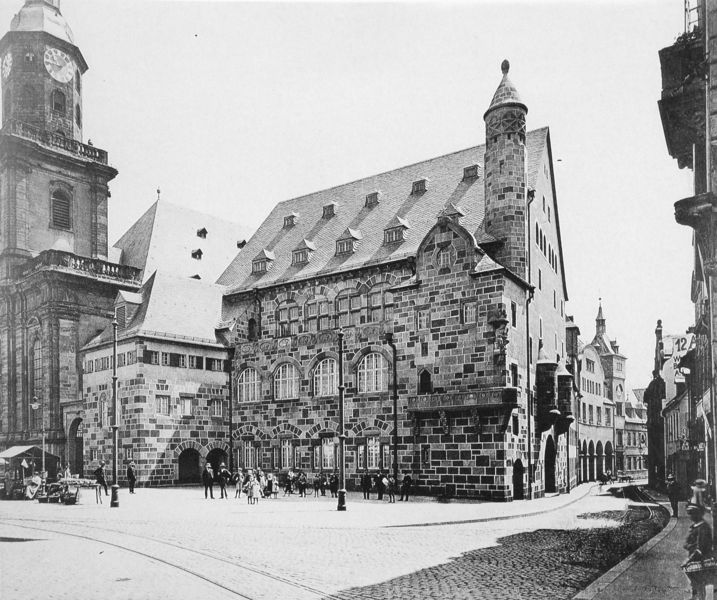
Titel: Cornelianum - Blick vom Marktplatz vor Errichtung des Siegfried-Brunnens (Foto um 1914)
Künstler: Theodor Fischer
Standort: Worms
Institution: Cornelianum
Schlagwörter: dunkel, gruppe, himmel, mann, schatten, wolken, kirchturm, menschen, stadt, bunt, fenster, grau, hell, laterne, laternen, licht, männer, schwarz, strasse, weiss, dach, gebäude, haus, weg, wolke, leute, architektur, barock, mensch, stein, steine, niederlande, häuser, brüstung, kirche, sonne, turm, deutschland, fassade, gasse, ort, passanten, pflaster, mast, dorf, dächer, giebel, mauer, ziegel, tag, backstein, markt, platz, masten, uhr, geländer, tor, foto, fotografie, photographie, eingang, erker, plaster, knabe, bürgersteig, kirchenturm, kloster, türmchen, dachfenster, gauben, kreuzung, mauerwerk, kopfsteinpflaster, stand, rathaus, arkaden, photo, hubi, mittelalter, strassen, kapelle, marktplatz, gaube, schienen, marktstand, steinhaus, turmuhr, rohr, dachgaube, bauwerk, trambahn, strassenbahnschienen, satteldach, gaupe, naturstein, uhrturm, turmhelm, turmhelme, altstadt, eckturm, rohre, krichturm, barockturm, bochum, dachturm, historisches gebäude, marktpatz, stadtkloster, urbanität, tuerme, tramschienen, menschestrasse